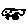
Label: car